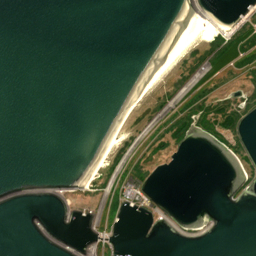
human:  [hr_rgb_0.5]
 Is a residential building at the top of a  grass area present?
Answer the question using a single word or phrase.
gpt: yes

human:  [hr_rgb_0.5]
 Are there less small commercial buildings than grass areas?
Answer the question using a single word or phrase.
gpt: yes

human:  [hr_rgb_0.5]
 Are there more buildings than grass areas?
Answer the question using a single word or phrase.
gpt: no

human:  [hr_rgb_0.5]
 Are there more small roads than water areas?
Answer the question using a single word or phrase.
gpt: yes

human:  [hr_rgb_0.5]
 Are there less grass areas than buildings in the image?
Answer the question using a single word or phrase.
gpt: no

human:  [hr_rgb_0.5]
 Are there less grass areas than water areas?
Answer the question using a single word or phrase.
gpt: no

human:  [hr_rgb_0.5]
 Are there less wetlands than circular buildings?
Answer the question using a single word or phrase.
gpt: no

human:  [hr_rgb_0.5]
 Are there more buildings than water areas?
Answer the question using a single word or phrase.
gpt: yes

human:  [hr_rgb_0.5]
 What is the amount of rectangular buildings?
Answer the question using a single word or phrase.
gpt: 10

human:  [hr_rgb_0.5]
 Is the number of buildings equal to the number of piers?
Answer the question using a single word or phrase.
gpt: no

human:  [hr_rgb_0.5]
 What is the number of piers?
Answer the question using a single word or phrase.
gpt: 3

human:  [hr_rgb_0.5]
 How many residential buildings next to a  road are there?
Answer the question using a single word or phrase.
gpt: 8

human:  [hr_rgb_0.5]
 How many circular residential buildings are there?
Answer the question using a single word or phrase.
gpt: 0

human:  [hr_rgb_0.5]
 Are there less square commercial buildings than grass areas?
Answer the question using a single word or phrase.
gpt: yes

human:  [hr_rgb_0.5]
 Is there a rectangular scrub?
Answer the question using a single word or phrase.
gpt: no

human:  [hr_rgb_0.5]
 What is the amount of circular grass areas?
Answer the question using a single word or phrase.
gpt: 0

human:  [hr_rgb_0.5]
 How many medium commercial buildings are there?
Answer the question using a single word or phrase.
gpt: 0

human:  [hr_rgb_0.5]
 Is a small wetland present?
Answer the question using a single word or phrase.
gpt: no

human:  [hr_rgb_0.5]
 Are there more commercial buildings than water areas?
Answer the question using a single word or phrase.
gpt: no

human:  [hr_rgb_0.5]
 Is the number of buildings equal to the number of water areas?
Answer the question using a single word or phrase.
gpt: no

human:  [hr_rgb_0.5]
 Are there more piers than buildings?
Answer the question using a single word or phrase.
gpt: no

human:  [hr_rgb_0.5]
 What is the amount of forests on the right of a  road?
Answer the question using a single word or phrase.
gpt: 5

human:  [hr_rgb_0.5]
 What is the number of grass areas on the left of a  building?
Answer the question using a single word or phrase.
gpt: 13

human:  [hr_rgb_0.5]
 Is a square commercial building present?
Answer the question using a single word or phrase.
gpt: no

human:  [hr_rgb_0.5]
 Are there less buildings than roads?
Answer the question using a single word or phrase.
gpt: yes

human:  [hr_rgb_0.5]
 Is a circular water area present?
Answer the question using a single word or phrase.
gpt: no

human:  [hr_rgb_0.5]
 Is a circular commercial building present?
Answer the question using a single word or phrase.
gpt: no

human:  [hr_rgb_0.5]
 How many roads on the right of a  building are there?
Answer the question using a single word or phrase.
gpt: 105

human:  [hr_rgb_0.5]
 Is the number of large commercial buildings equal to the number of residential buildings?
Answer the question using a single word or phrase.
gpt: no

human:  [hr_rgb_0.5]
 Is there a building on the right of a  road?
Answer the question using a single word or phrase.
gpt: yes

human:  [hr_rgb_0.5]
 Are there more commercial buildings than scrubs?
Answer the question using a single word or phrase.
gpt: no

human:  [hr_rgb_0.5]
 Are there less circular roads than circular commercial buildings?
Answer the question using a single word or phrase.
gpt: no

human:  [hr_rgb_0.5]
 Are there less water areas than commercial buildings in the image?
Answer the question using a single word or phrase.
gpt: no

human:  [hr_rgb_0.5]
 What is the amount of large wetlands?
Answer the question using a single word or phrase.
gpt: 7

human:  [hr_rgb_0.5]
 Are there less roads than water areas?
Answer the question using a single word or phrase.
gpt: no

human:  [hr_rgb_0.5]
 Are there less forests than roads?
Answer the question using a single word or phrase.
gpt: yes